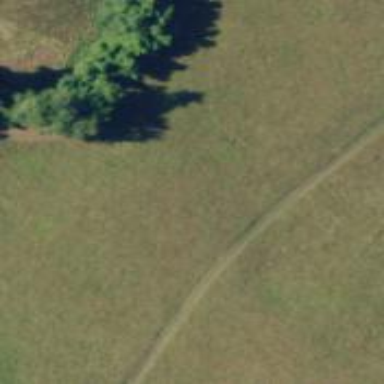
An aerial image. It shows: Path.